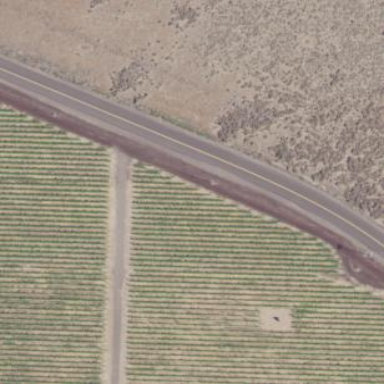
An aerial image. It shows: Vineyard.